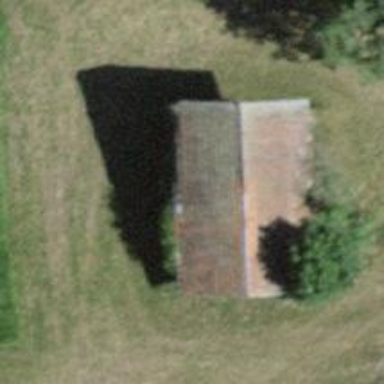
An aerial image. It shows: Rural barn.